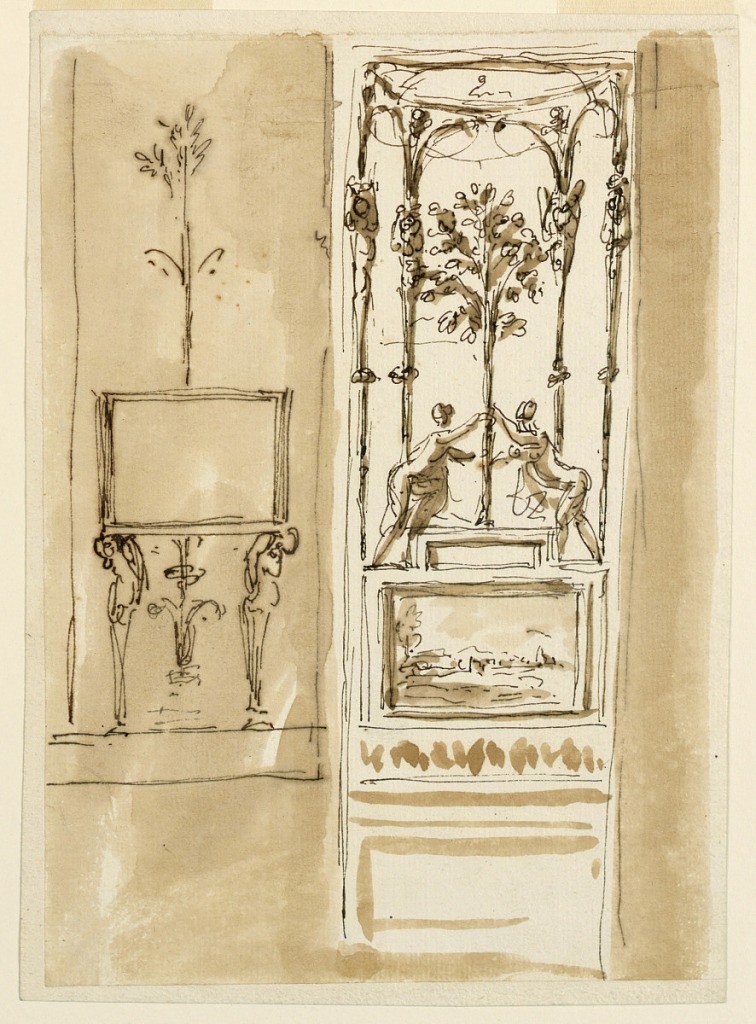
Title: Designs for a Wall Panel
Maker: Giuseppe Barberi, Italian, 1746–1809
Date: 1746–1809
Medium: Pen and brown ink, brush and brown wash on off-white laid paper, lined
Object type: Drawing
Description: Designs for a Wall Panel.